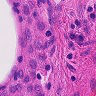
Metastatic tissue present: no